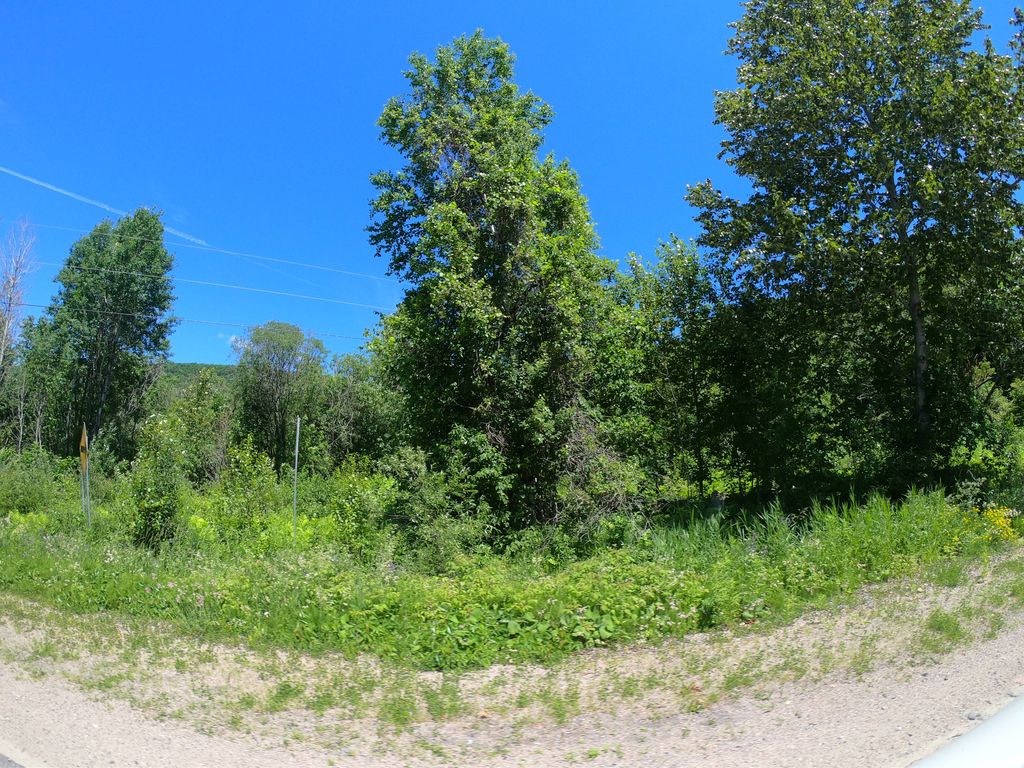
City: ottawa-gatineau